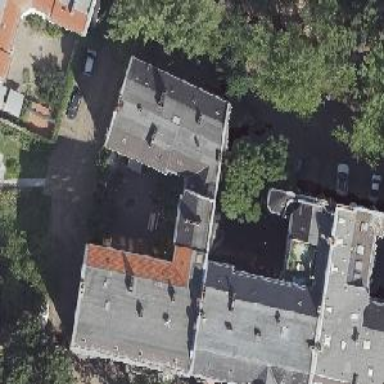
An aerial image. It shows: Residential building with double saltbox roof shape.